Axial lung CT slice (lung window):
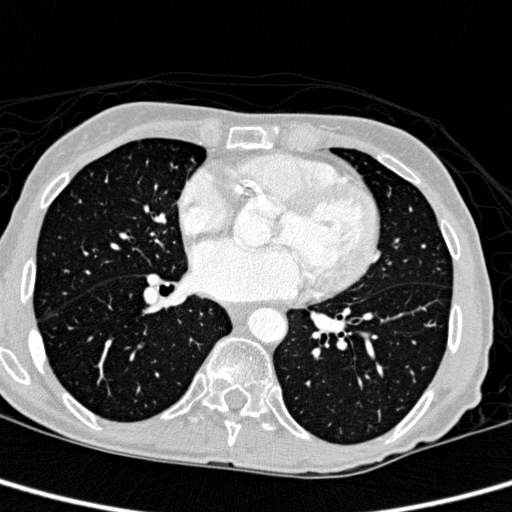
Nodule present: no